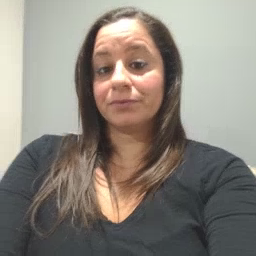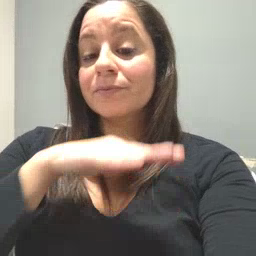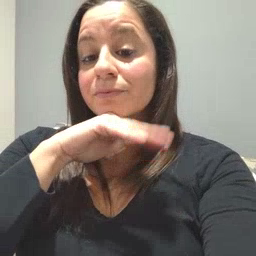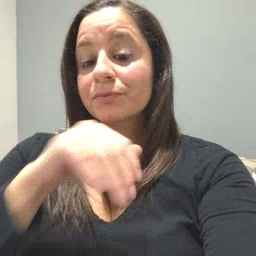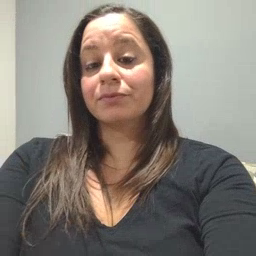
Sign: pig